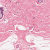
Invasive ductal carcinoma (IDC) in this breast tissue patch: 0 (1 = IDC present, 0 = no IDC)